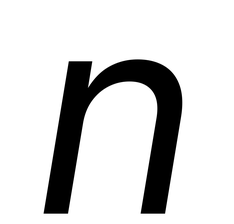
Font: Inter-Italic_Italic